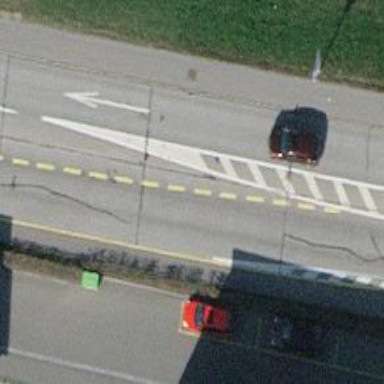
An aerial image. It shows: Primary highway with asphalt surface. There is track cycleway on the left side and sidewalk.